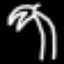
Label: palm tree